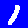
Digit: 1